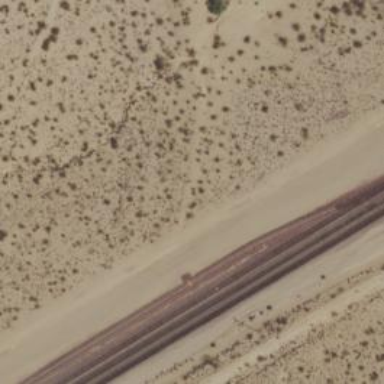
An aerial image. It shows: Abandoned railway.